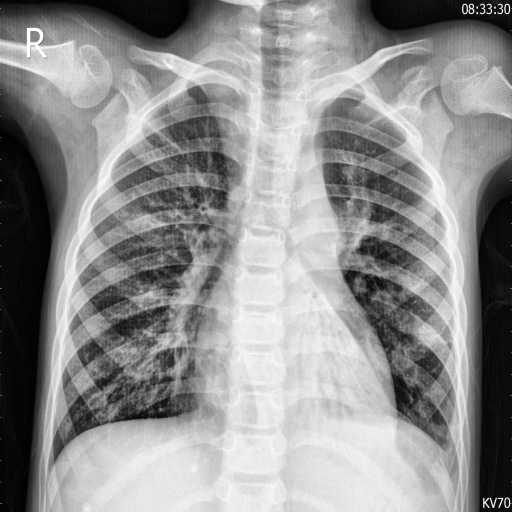
Finding: PNEUMONIA